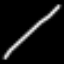
Label: line